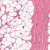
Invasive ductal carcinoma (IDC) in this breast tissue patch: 0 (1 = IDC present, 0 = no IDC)